Question: I've attached the relevant portion of my web.config file below.
When a user attempts to directly visit the url admin.aspx, and they are not an admin, they are redirected to the login page. However, the user then attempts to visit ViewWeek.aspx, it indicates that they are still logged in.
Why does this ASP.NET authorization boot the user to the login screen, yet keep the user logged in? I'd rather it just direct the user to the default URL specified in the forms tag.
Thanks
'''
<authentication mode="Forms">
<forms name=".ASPXFORMSAUTH" defaultUrl="ViewWeek.aspx" timeout="50000000" />
</authentication>
'''

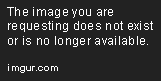
Answer: Forms authentication redirects an authenticated user to the login screen if they have insufficient authority to access certain pages of a web application to give them an opportunity to log in with another user account that they may have that is authorised to access the pages.
The usual way I have got around this is to have logic in the login page to detect if the user is already logged in and was redirected to the login page. If they are in this state, redirect them to an access denied page.